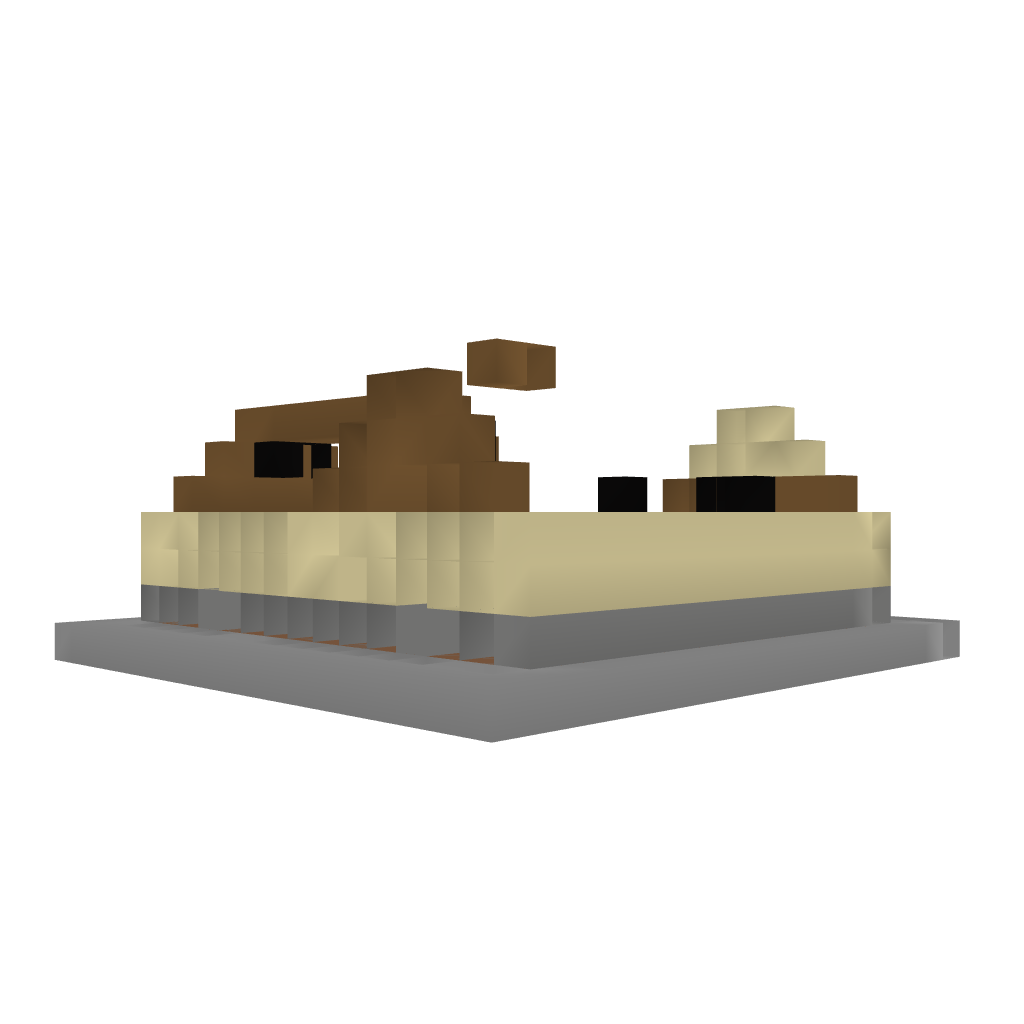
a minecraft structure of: Ultima Online Housing - Large House with Patio